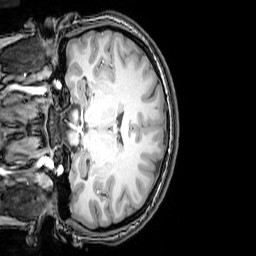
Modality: T1w
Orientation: coronal
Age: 20
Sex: female
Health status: healthy
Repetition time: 0.081 s
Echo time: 0.037 s